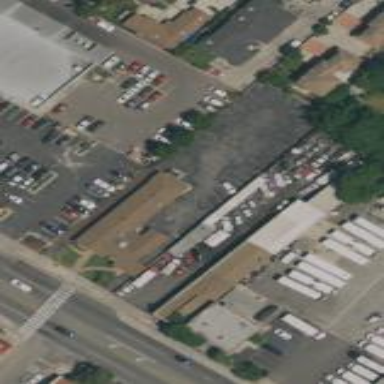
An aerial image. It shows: Commercial building.